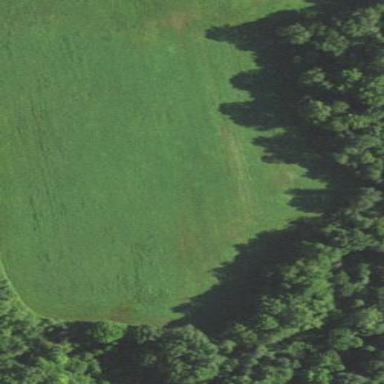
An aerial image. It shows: Wildlife opening within meadow area.